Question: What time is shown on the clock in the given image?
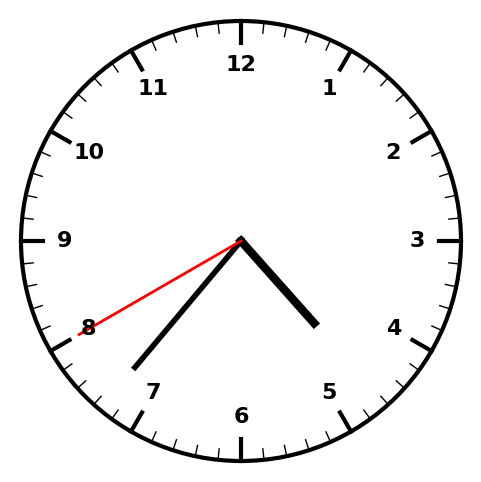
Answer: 04:36:40